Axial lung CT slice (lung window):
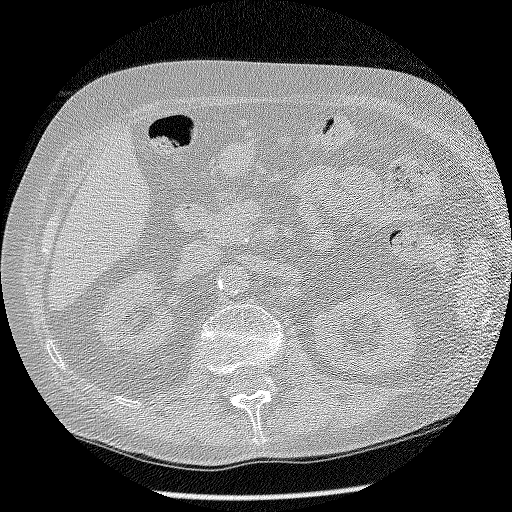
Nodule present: no